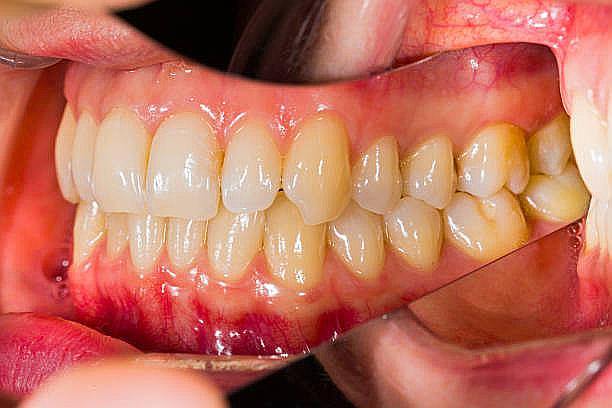
Condition: Gingivitis